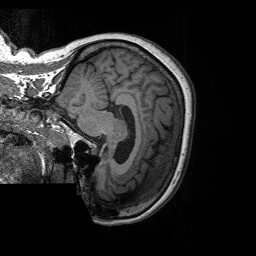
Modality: T1w
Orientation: sagittal
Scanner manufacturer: siemens
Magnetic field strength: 3 T
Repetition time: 2.3 s
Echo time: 0.00226 s